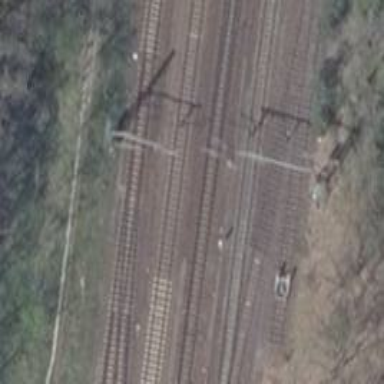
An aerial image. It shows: Railway switch with the turnout pointing to the right.